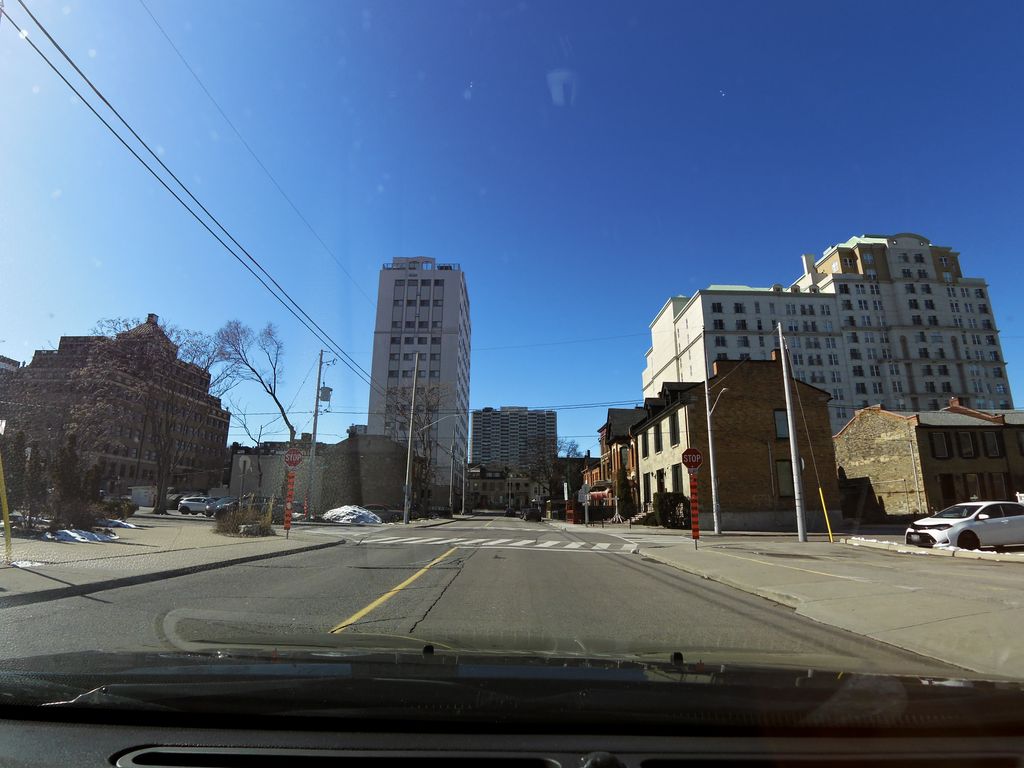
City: hamilton